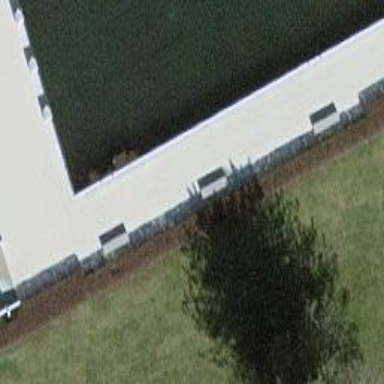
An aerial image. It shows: Bench.